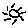
Label: sun